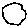
Label: hexagon